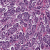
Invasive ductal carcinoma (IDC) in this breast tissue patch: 1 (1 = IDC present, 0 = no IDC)